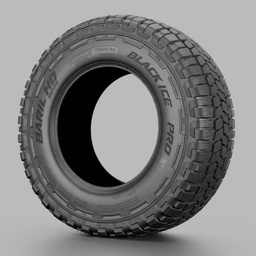
Label: mechanical